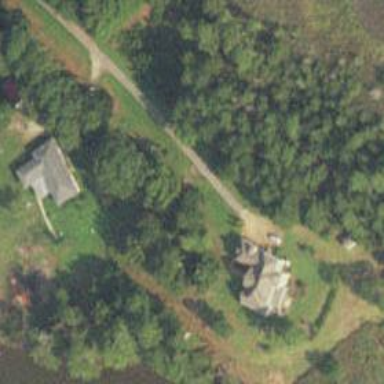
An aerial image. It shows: Driveway leading to service road.